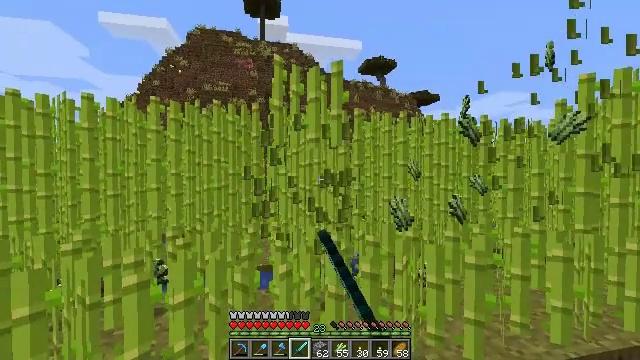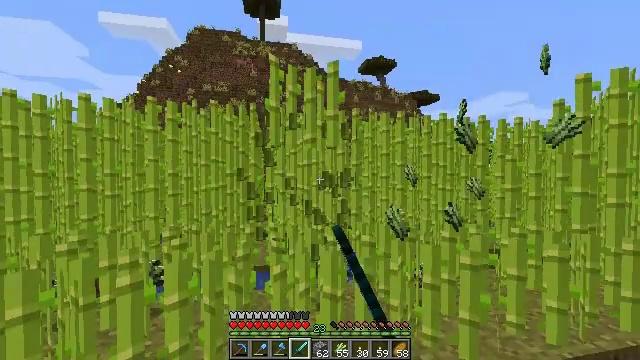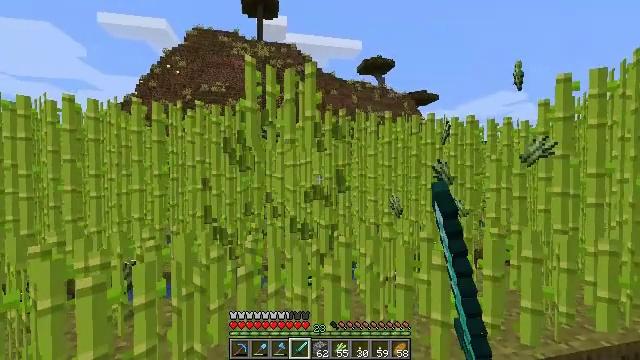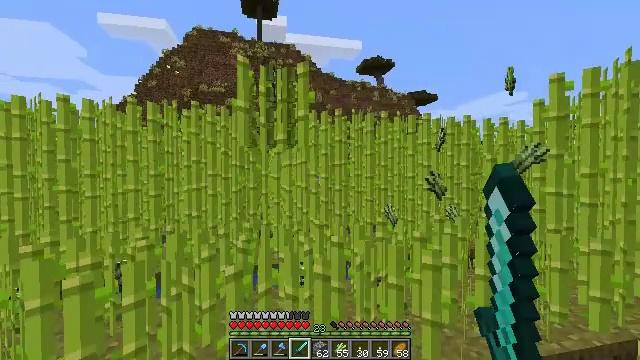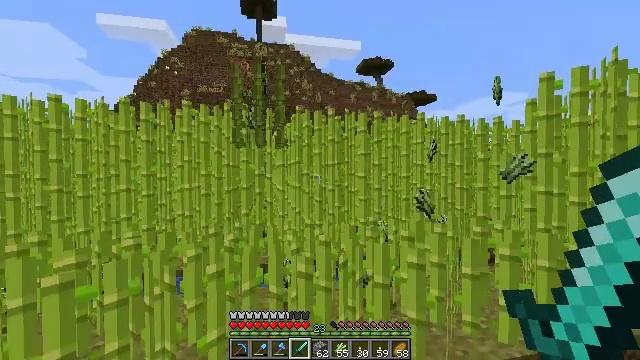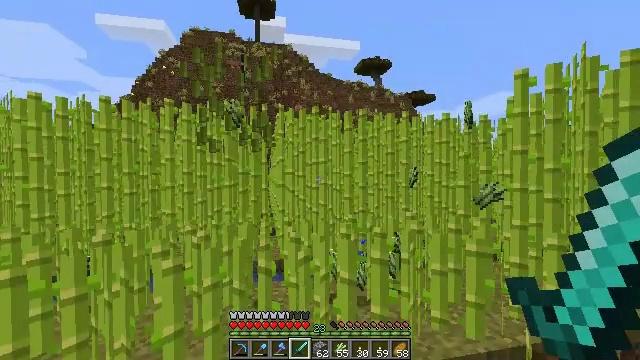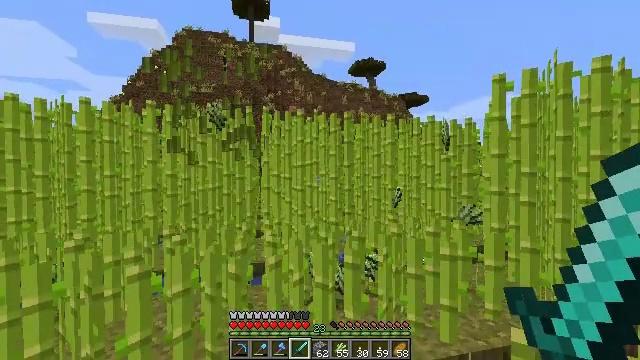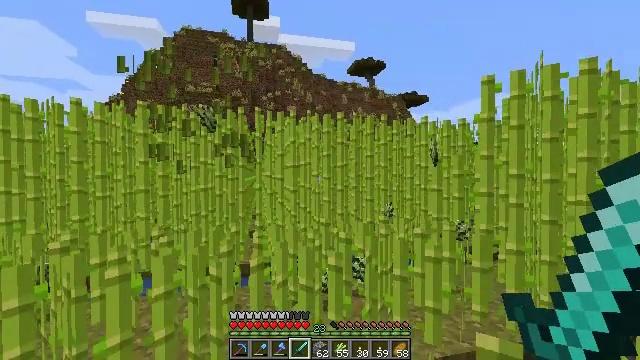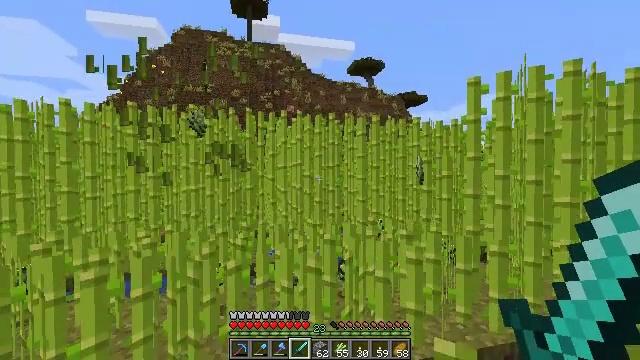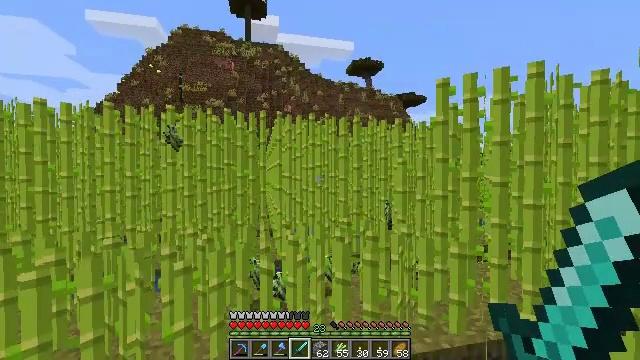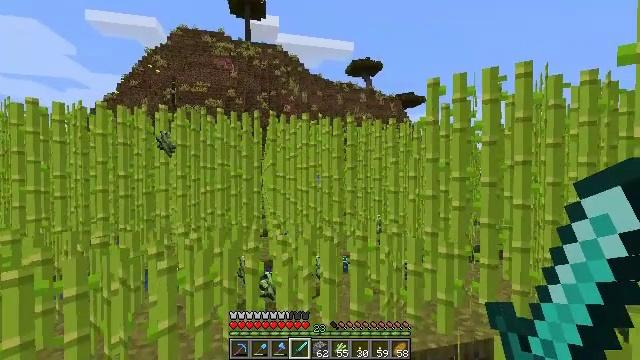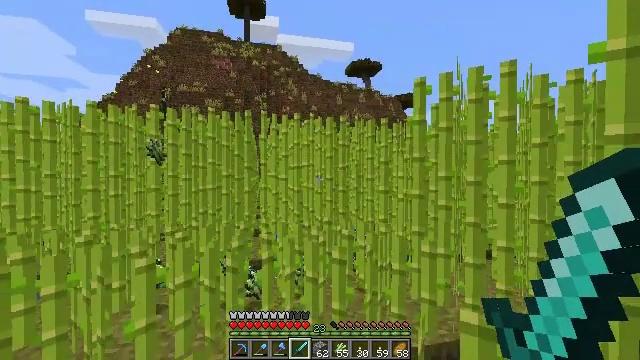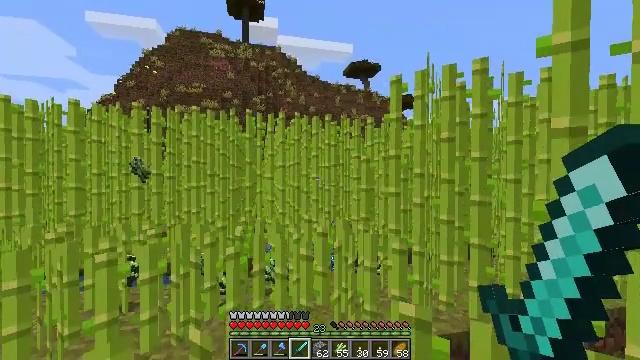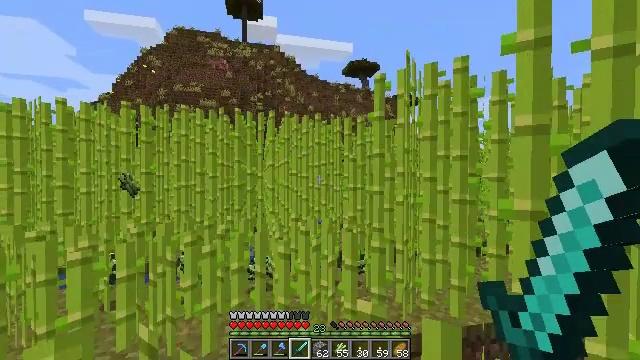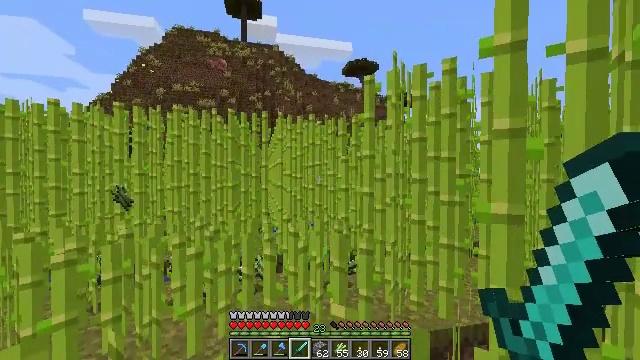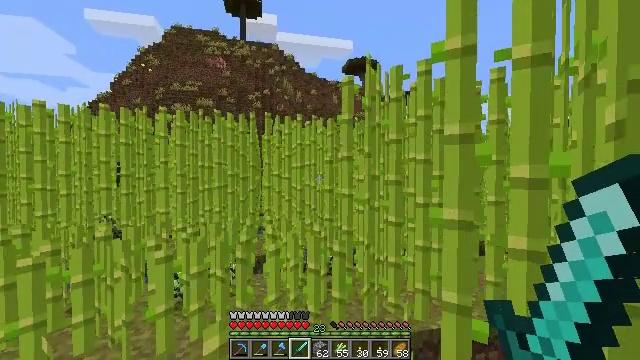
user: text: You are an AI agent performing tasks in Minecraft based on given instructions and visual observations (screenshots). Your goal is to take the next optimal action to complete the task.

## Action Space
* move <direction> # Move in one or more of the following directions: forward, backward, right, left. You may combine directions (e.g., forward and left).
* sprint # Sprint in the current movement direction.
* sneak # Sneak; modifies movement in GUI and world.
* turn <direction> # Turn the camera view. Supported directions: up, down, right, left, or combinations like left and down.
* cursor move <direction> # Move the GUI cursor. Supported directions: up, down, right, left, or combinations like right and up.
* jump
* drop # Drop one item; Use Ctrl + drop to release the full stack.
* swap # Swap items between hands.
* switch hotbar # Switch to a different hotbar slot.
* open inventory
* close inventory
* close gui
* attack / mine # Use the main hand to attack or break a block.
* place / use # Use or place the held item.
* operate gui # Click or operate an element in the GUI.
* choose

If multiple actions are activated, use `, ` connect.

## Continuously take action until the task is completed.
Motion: motion action
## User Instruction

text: Collect sugar cane near water sources.
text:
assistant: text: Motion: move right, attack / mine
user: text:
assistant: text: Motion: move right, attack / mine
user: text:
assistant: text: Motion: move right, attack / mine
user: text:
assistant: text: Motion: move right, attack / mine
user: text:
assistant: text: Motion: move right, attack / mine
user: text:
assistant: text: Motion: move right, turn right, attack / mine
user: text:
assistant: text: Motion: move right, attack / mine
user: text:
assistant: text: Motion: move right, attack / mine
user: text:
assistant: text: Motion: move right, attack / mine
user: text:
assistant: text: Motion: move right, attack / mine
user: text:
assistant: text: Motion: move right, attack / mine
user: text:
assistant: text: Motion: move right, attack / mine
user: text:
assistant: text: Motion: move right, attack / mine
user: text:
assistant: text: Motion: move right, attack / mine
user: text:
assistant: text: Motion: move right, attack / mine
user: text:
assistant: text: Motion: move right, attack / mine
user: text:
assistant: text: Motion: move right, attack / mine
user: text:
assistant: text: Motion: move right, turn left, attack / mine
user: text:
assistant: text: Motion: move right, turn left, attack / mine
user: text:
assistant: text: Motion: move right, turn left, attack / mine
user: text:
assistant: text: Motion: move right, turn left, attack / mine
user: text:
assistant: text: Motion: move right, turn left, attack / mine
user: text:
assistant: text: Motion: move right, attack / mine
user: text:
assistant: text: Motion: move right, attack / mine
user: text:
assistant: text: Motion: move right, attack / mine
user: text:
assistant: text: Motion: move right, attack / mine
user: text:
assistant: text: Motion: move right, attack / mine
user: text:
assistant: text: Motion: move right, attack / mine
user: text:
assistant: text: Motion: move right, attack / mine
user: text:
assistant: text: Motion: move right, attack / mine